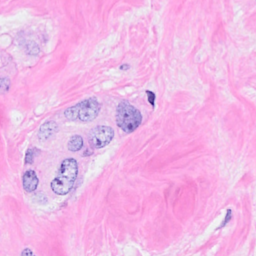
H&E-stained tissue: Breast